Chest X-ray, PA view. Patient: 46 years old, sex M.
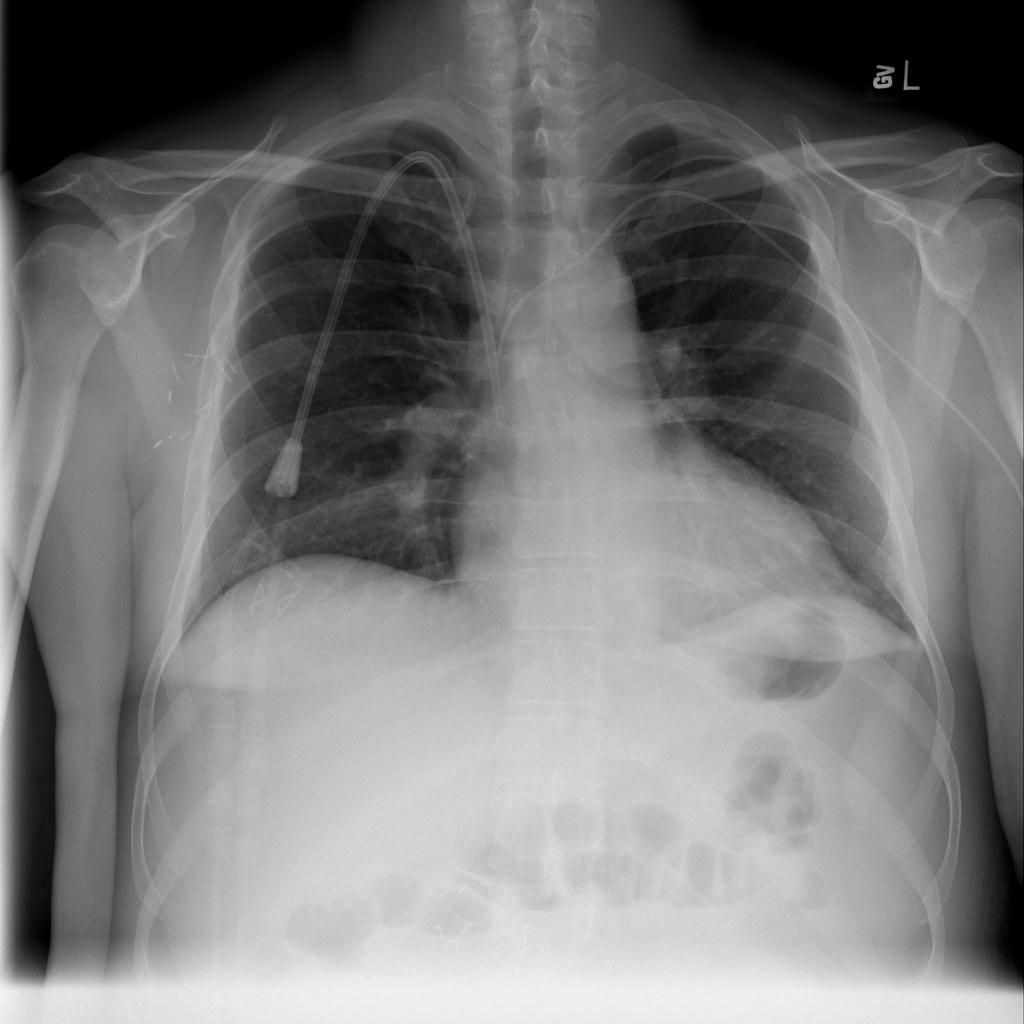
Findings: No Finding